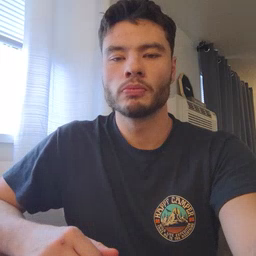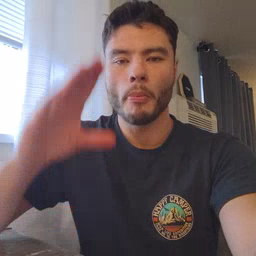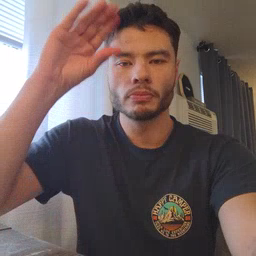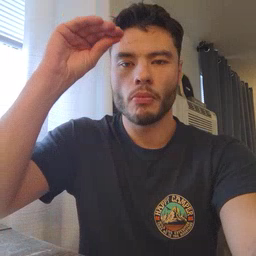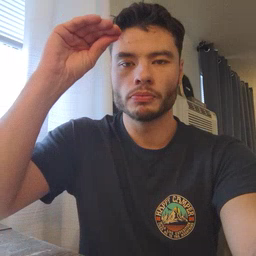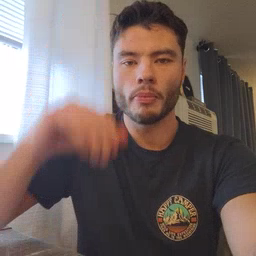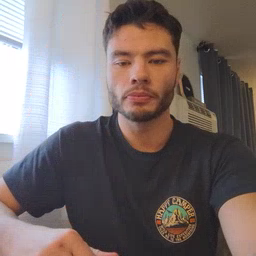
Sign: boy